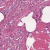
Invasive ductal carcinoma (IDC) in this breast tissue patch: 1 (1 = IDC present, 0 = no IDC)